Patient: sex M, age 71
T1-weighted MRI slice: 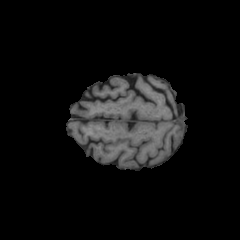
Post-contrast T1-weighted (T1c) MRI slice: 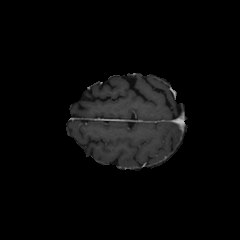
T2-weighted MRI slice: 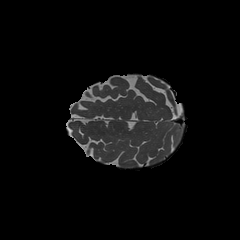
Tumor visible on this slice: yes
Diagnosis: Glioblastoma, IDH-wildtype
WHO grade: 4